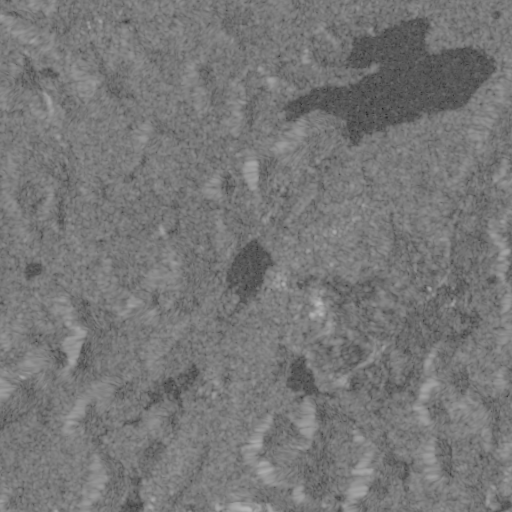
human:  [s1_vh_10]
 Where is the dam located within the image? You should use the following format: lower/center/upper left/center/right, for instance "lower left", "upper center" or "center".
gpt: The dam is located in the upper right of the image.
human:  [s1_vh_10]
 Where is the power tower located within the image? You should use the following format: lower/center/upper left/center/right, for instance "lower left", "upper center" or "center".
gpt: The power tower is located in the lower of the image.
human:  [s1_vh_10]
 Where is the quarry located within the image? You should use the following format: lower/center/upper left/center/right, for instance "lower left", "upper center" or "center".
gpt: The quarry is located in the lower center of the image.
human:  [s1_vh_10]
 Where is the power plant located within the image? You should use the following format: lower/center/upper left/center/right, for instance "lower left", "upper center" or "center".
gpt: There is no power plant in the image.

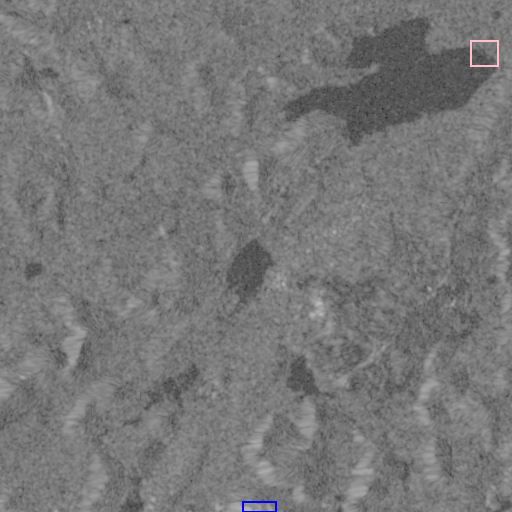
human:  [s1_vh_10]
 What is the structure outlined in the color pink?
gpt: The structure outlined in pink is a dam.
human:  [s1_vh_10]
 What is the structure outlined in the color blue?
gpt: The structure outlined in blue is a quarry.
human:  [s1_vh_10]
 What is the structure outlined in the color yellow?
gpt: There is no yellow outline.